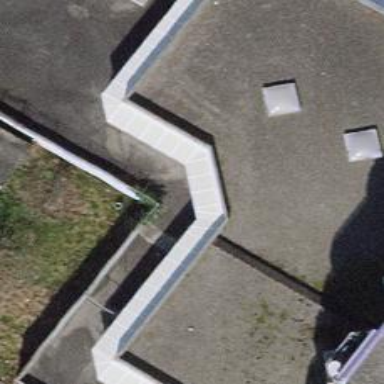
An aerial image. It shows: Retaining wall.